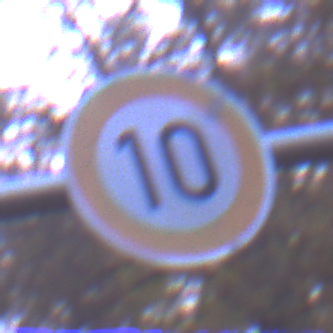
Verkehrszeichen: Geschwindigkeit10
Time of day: Night
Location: Outdoor (Suburban)
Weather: PartlyCloudy
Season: NotSpecified
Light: Artificial